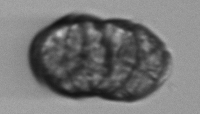
Label: Margalefidinium